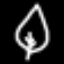
Label: leaf